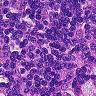
Metastatic tissue present: no